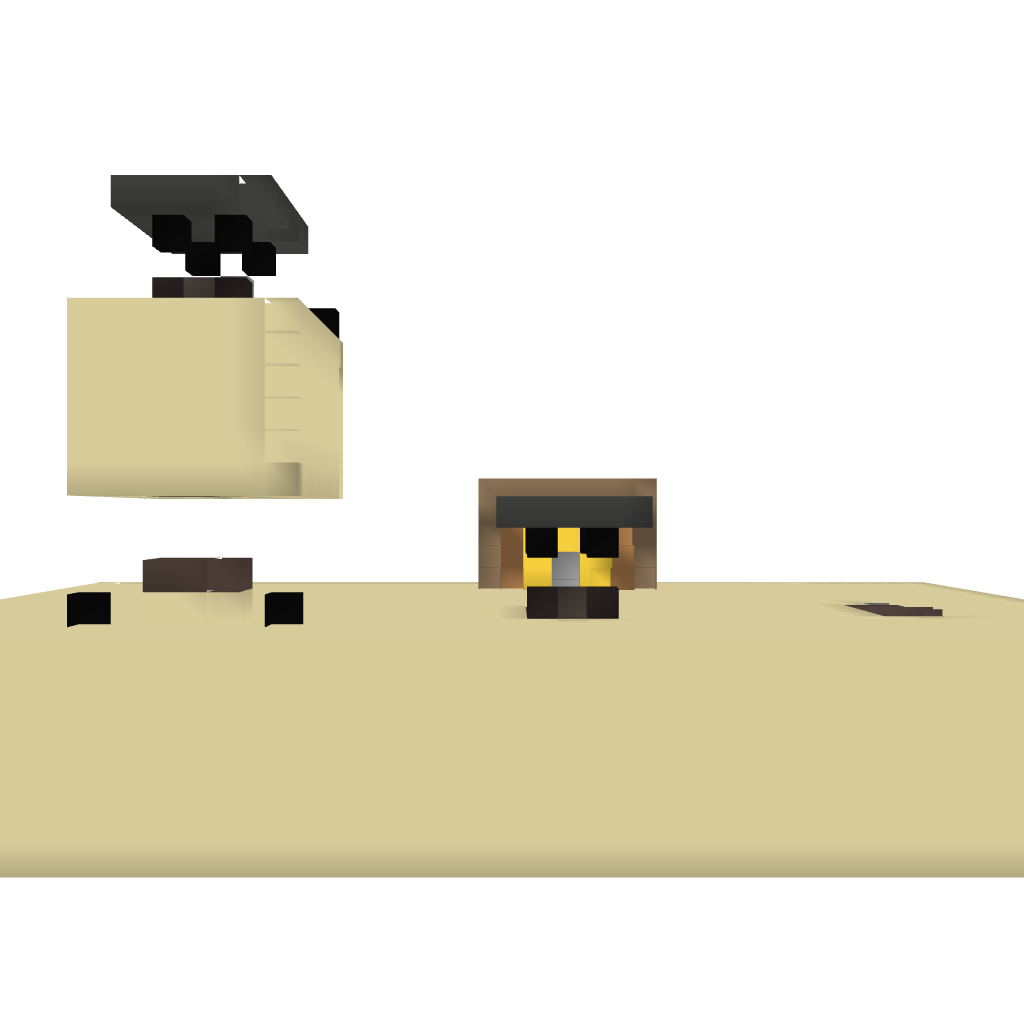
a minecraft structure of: Dustless trap